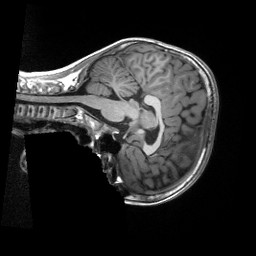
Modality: T1w
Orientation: sagittal
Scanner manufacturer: siemens
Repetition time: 2.3 s
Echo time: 0.00229 s